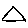
Label: triangle